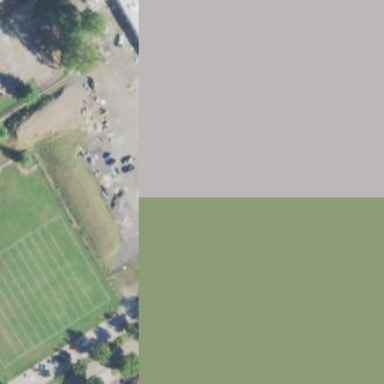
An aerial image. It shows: Athletics track located on leisure land.